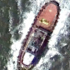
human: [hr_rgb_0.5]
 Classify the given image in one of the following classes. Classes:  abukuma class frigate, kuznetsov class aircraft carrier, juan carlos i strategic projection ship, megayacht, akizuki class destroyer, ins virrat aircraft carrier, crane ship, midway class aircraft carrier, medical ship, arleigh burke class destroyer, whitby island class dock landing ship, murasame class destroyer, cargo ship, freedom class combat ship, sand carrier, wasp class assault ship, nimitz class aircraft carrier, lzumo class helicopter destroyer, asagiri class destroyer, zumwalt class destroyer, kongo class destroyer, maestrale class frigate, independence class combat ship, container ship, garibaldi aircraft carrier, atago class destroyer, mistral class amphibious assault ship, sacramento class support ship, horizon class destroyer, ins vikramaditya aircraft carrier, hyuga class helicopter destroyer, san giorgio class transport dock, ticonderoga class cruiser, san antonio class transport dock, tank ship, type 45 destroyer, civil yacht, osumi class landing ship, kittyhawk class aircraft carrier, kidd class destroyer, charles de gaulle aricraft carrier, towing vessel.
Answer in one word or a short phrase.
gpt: Towing vessel